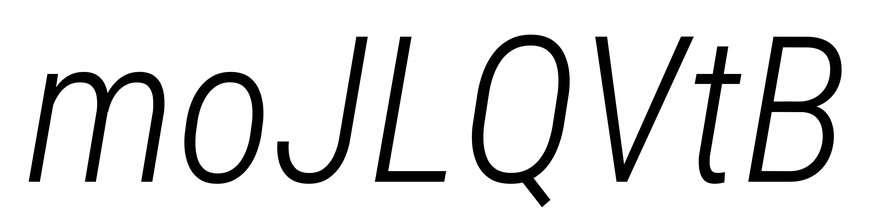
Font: Roboto-Italic_Condensed_Light_Italic